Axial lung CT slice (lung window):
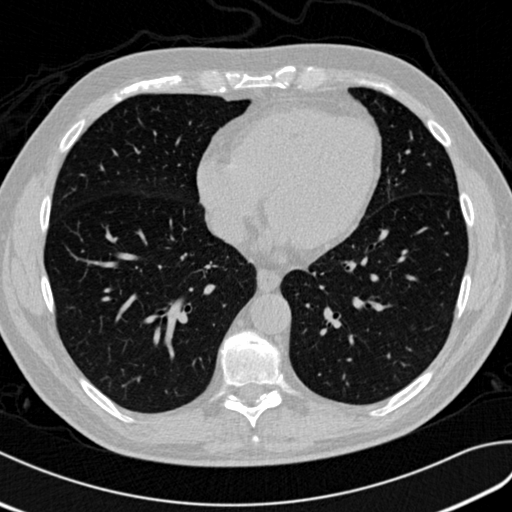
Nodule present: no